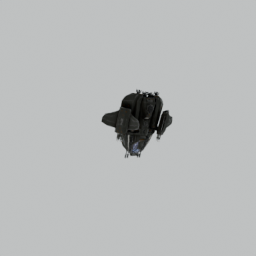
Label: mechanical